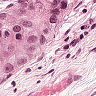
Metastatic tissue present: yes